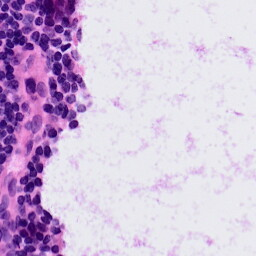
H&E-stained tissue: LymphNode